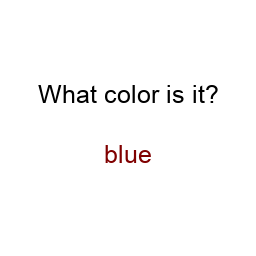
Color: maroon
Color name shown: blue
Background color: white
Question text color: black